Question: I'm developing an action extension for iOS 8 at the moment. I want the view to be full screen, and it is on the iPhones, but not on the iPad, on the iPad my extension is presented in a small view in the middle. Is it possible to make it so that it's full screen on the iPad too?

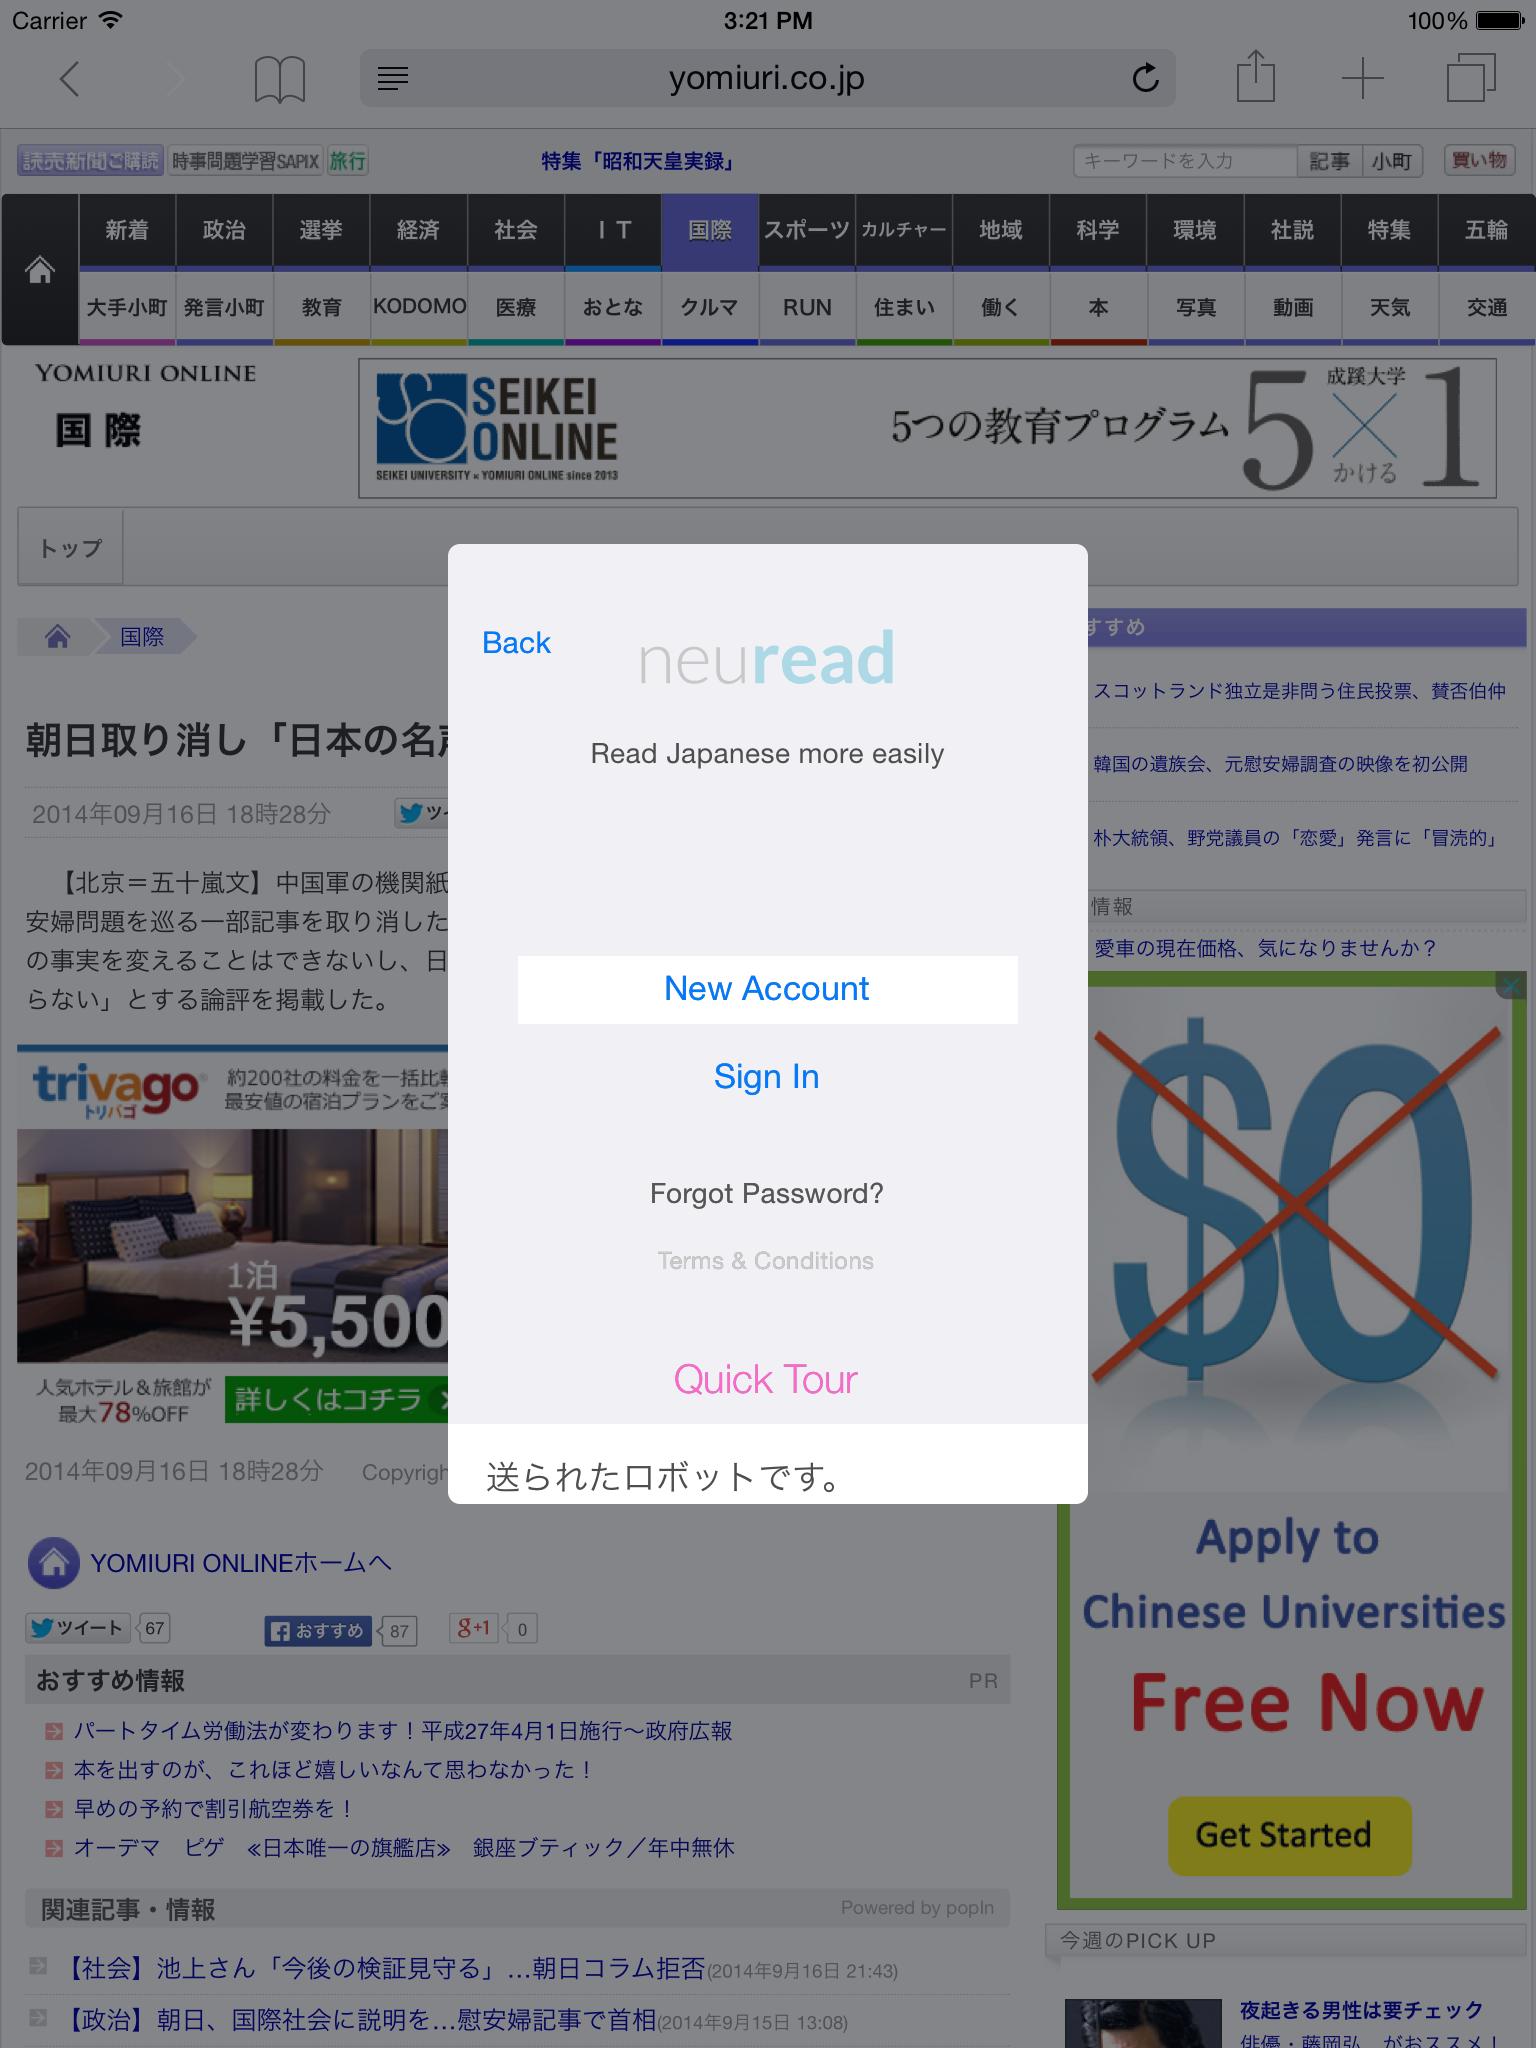
Answer: After a bit of searching around I found all I needed to do was put
'''
[self setPreferredContentSize:CGSizeMake(760.0f, 1024)];
'''
in viewDidLoad